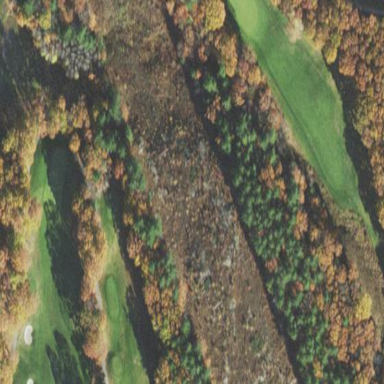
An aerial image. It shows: Lateral water hazard in scrub area on golf course.